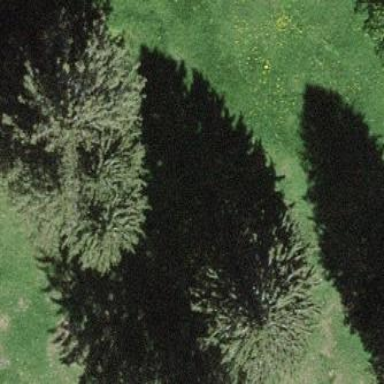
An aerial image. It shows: Beautiful woodland area.